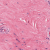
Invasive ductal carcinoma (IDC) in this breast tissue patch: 0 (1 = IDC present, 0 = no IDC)